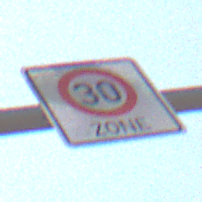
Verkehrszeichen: BeginnZone30
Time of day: Midday
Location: Outdoor (Nature)
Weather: PartlyCloudy
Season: NotSpecified
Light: Natural